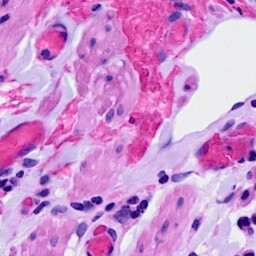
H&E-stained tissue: Ovarian